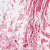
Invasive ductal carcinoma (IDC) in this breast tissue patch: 0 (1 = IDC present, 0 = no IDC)